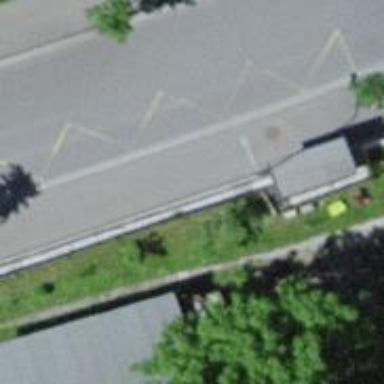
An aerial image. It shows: Bus stop with shelter.